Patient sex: F
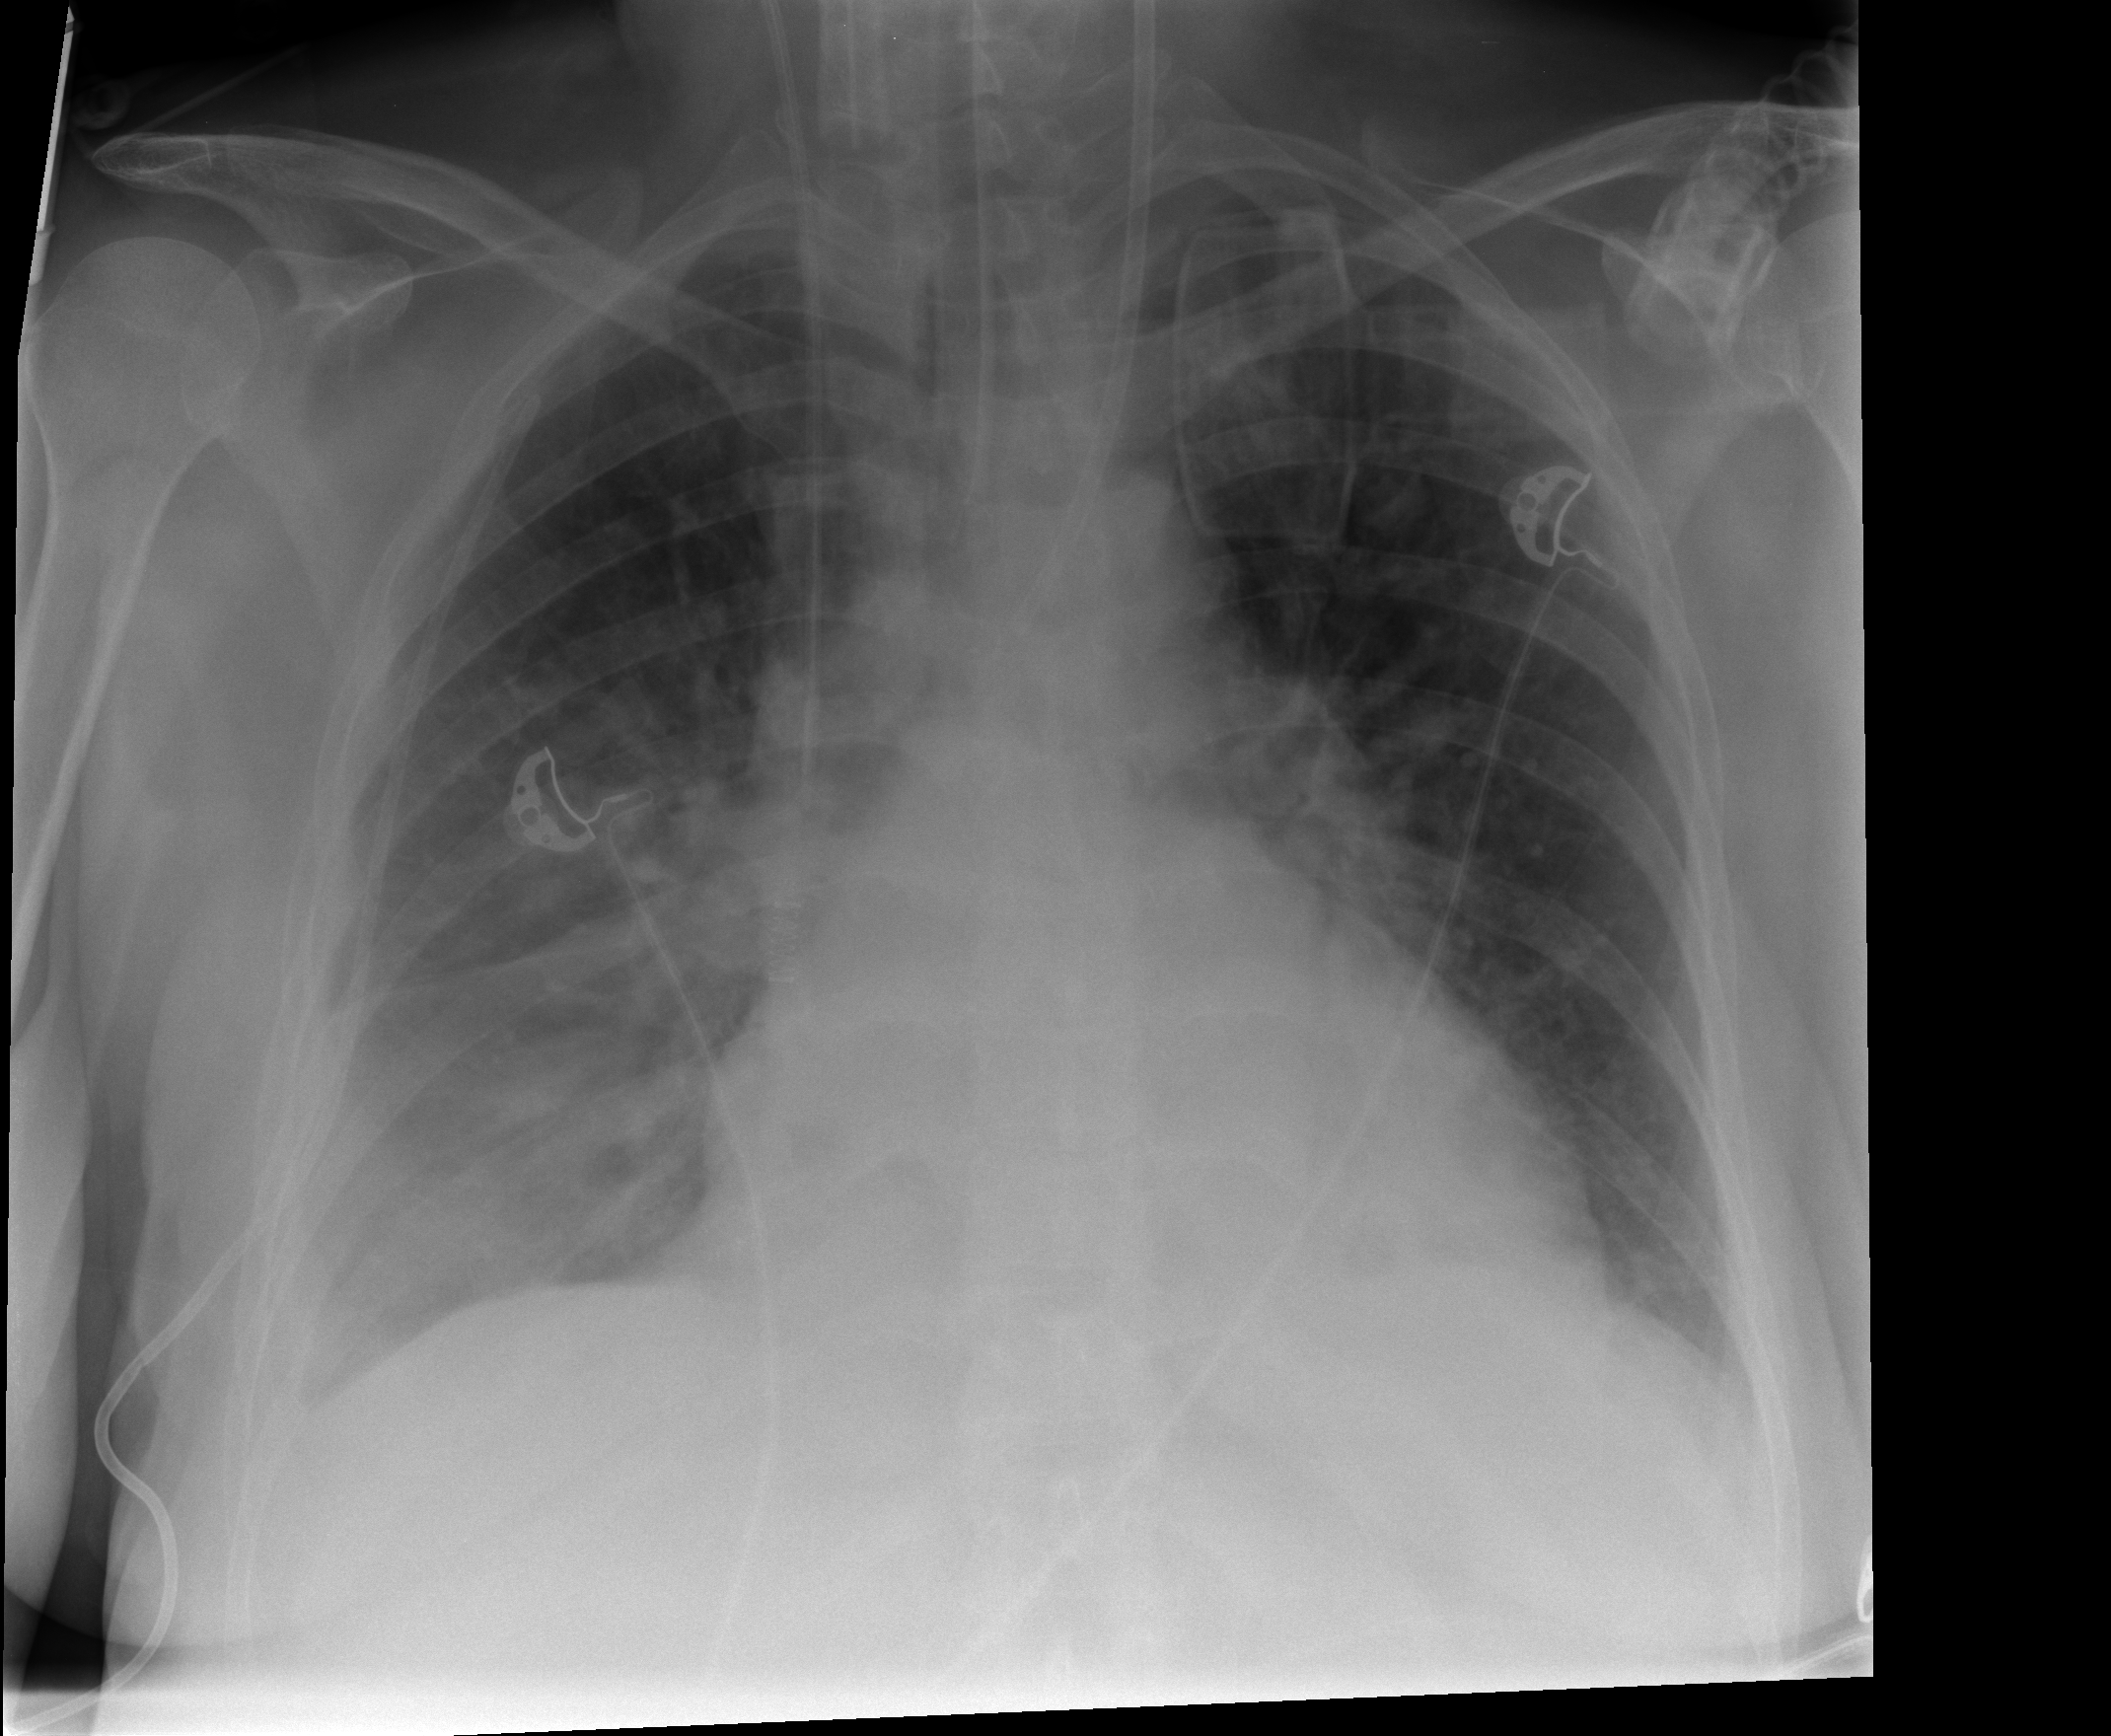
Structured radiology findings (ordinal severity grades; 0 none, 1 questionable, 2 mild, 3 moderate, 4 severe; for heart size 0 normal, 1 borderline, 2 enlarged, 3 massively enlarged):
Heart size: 0
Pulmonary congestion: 2
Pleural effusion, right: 2
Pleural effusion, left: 0
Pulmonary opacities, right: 2
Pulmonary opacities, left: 0
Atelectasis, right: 2
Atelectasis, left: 2